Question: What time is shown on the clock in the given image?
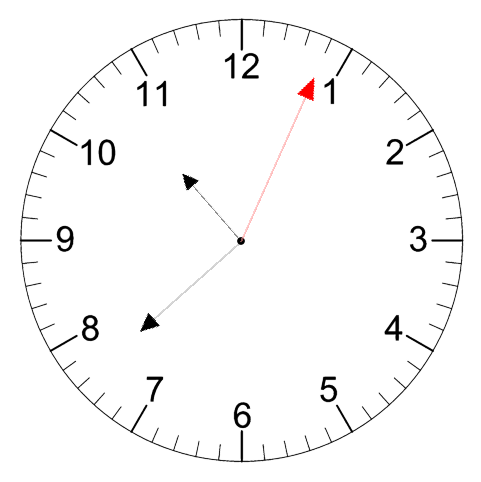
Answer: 10:38:04